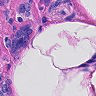
Metastatic tissue present: yes